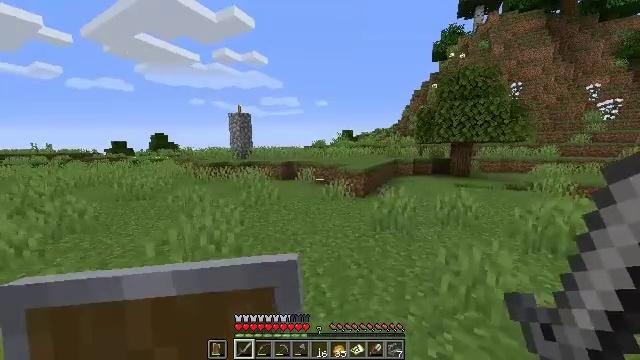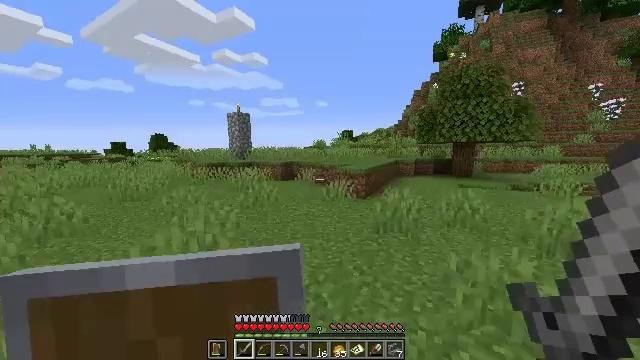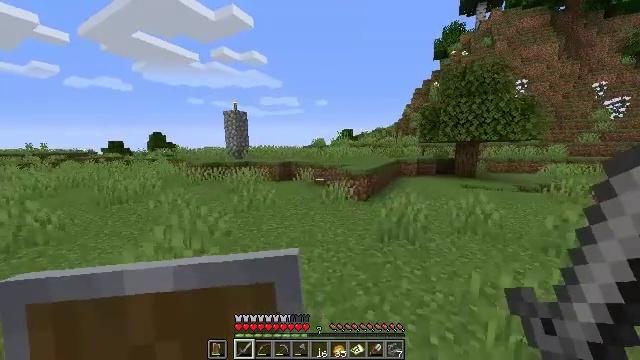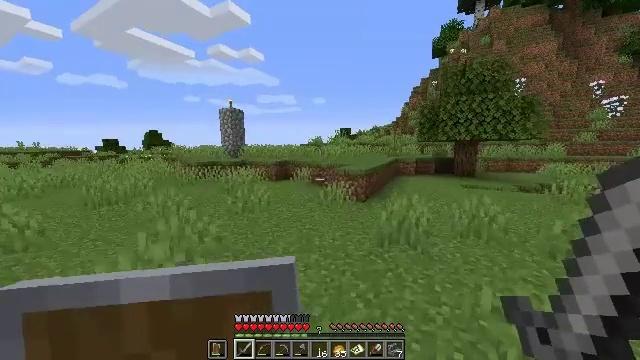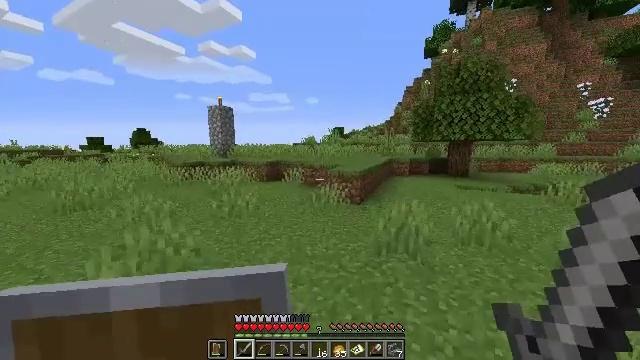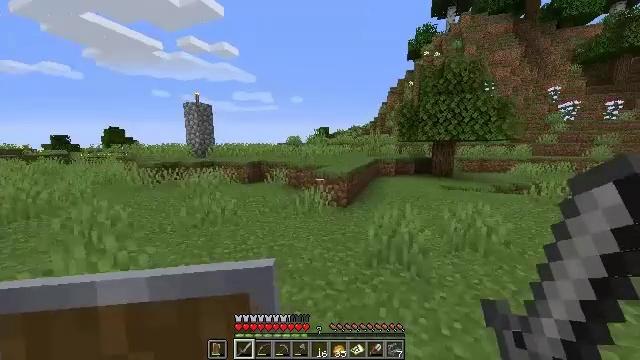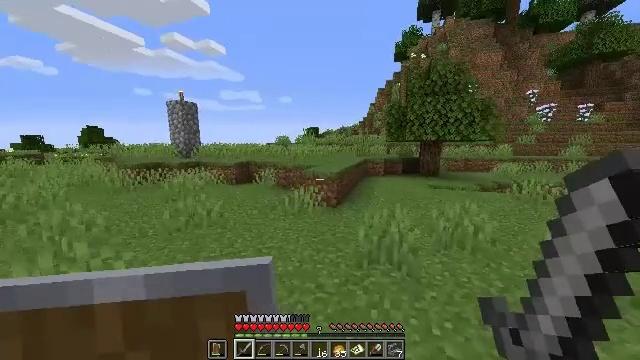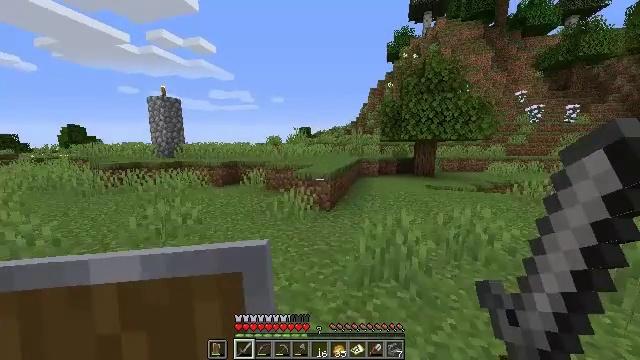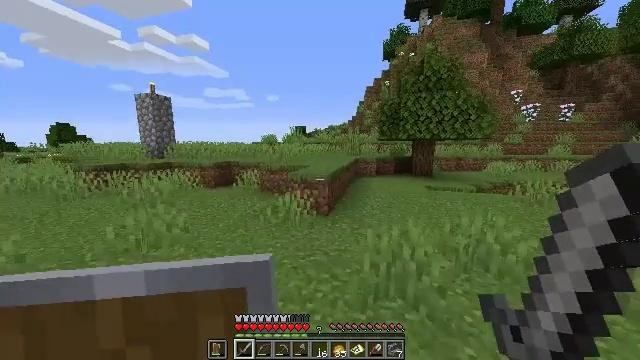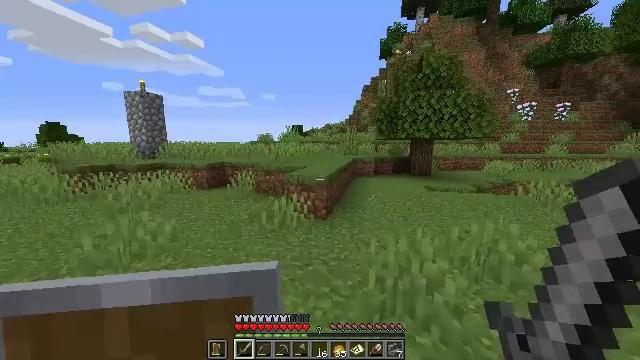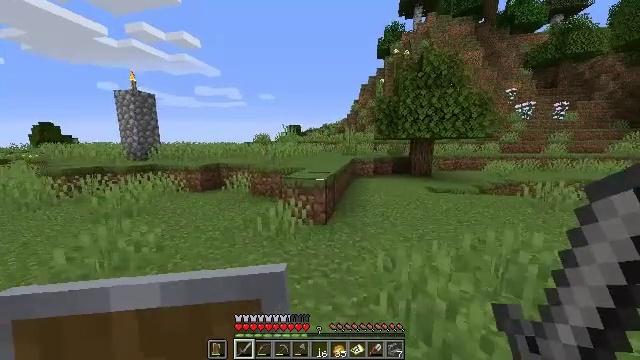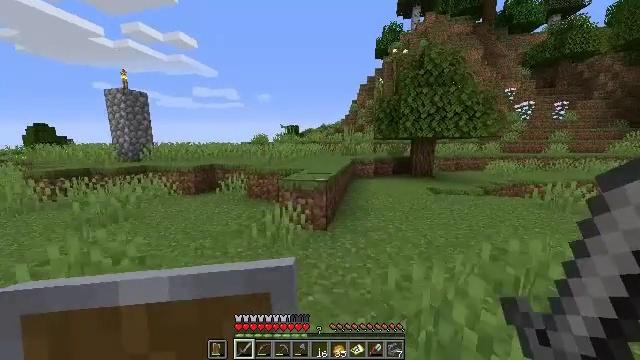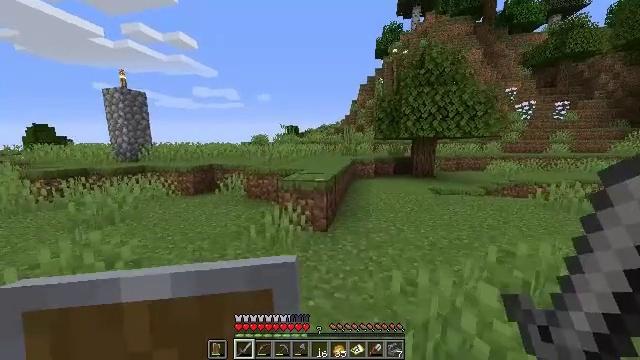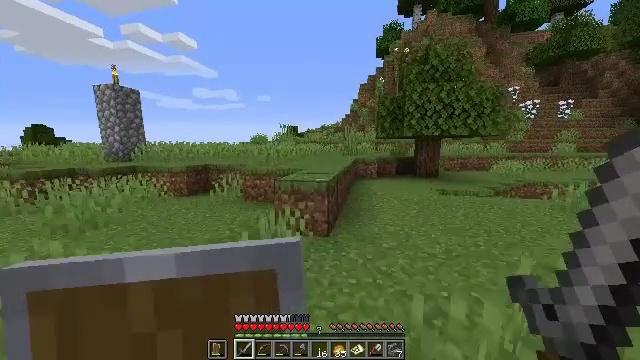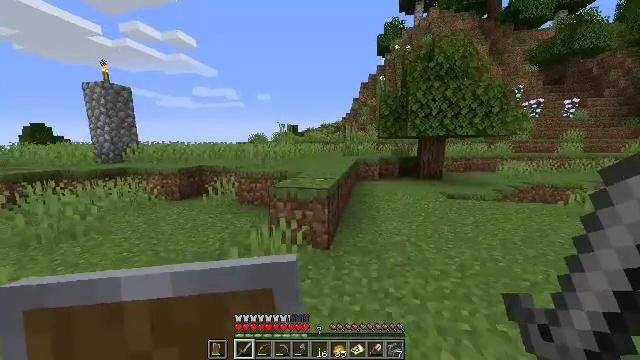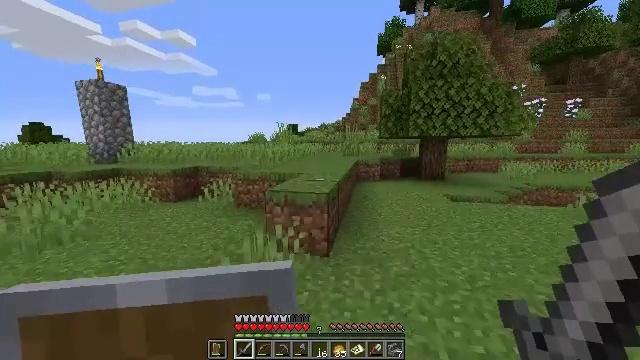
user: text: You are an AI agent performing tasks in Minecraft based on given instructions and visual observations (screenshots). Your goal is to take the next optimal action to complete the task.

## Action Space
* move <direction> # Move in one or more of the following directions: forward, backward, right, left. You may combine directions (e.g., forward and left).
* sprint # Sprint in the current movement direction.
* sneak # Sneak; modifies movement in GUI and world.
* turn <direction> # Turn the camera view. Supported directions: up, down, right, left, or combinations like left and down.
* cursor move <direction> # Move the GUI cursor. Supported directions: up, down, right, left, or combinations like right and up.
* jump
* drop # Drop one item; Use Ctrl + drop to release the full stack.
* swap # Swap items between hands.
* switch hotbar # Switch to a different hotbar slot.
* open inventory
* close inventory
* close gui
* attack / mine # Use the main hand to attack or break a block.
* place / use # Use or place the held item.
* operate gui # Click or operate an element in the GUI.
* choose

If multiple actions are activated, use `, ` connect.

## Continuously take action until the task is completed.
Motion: motion action
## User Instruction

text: Break the poppy plant.
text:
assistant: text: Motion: move forward
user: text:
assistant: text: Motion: move forward
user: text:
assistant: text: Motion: move forward
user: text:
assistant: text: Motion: move forward, turn right
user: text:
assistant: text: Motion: move forward, turn right
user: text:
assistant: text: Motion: move forward, turn right
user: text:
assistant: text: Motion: move forward, turn right
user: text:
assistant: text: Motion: move forward, turn right
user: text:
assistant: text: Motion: move forward
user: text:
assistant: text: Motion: move forward
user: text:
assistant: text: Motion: move forward
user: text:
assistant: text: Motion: move forward
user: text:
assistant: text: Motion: move forward
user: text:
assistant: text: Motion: move forward
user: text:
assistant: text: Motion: move forward
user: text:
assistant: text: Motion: move forward
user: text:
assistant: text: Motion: move forward
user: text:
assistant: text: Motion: move forward, jump
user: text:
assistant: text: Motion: move forward, jump
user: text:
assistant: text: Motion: move forward, jump
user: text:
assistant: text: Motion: move forward
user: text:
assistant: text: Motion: move forward
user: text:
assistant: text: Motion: move forward
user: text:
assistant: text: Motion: move forward
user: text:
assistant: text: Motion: move forward
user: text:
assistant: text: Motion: move forward
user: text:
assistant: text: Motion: move forward
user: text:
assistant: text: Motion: move forward
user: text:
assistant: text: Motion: move forward
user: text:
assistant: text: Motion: move forward